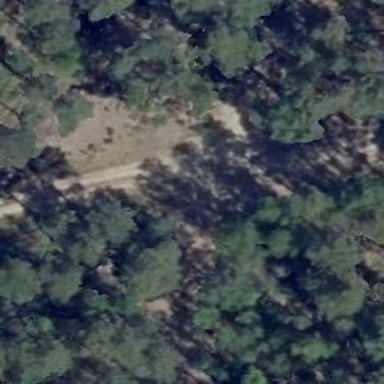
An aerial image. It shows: Sandy track road with grade4 tracktype.